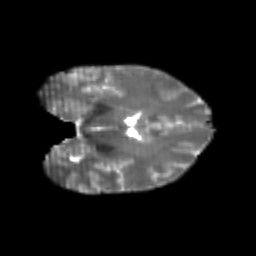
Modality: T2w
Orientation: coronal
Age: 23
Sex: female
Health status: healthy
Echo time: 0.074 s